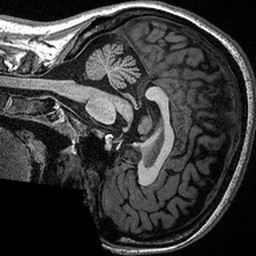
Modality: T1w
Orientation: sagittal
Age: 32
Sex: female